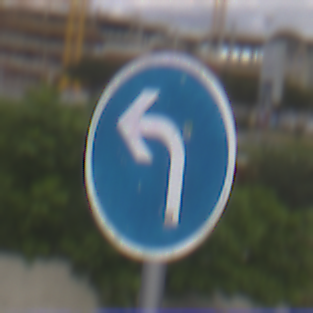
Verkehrszeichen: VorgeschriebeneFahrtrichtungLinks
Umgebung: Outdoor, Suburban
Tageszeit: MorningAfternoon
Wetter: PartlyCloudy
Licht: Natural
Jahreszeit: NotSpecified
Kontrast: LowContrast